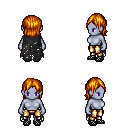
a pixel art fantasy rpg character, female body template, dark elf, purple skin, black tattered cape, gold greaves, dark blonde long bangs hairstyle, ghillies, four views (front, back, left, right), 2x2 character sprite sheet, small pixel art, hard edges, no anti-aliasing